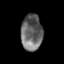
Tissue: skin
Cell type: Epithelial cells
Senescence score: 0.246
Nuclear area (px): 755
Mean DAPI intensity: 103.001